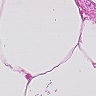
Metastatic tissue present: no